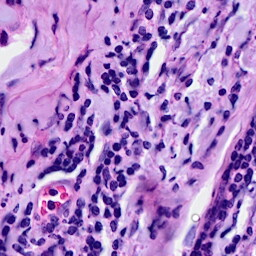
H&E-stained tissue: Breast